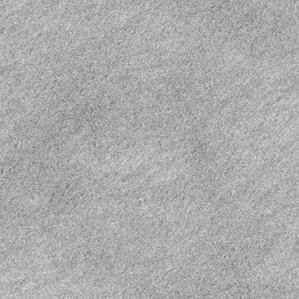
Label: frost